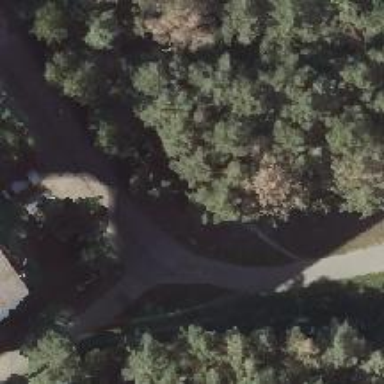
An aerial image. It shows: Residential road paved with concrete.